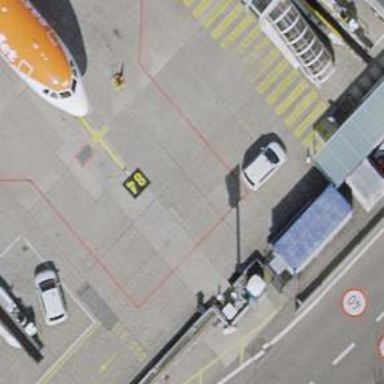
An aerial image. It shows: Airport parking position.